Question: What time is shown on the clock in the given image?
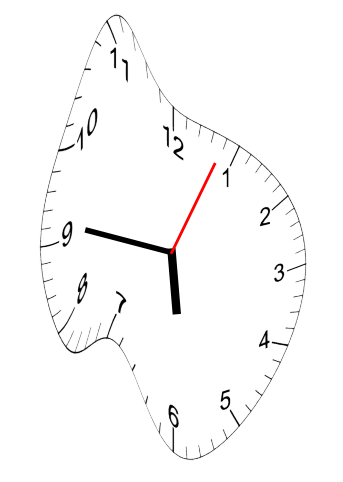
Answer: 05:46:04